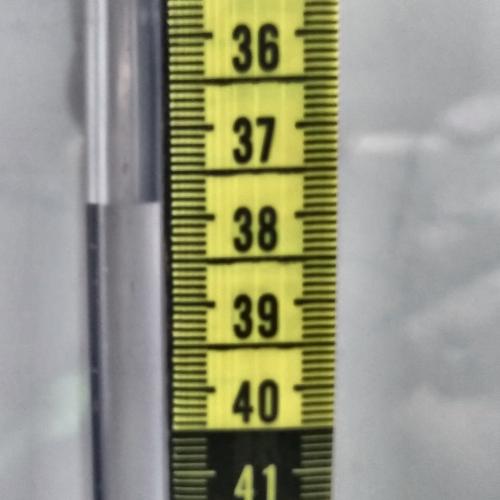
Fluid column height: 37.8 cm